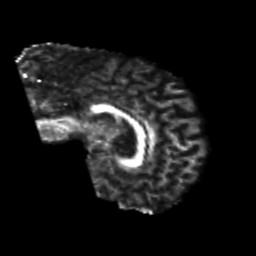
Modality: FA
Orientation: sagittal
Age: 25
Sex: male
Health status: healthy
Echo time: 0.074 s